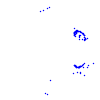
Particle: proton